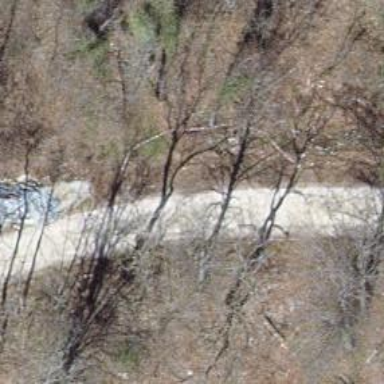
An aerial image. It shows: Unpaved track with grade2 quality type.